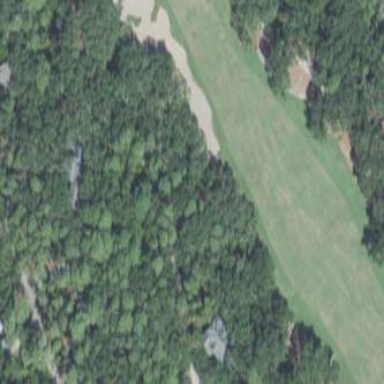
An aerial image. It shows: Golf bunker filled with sandy terrain.